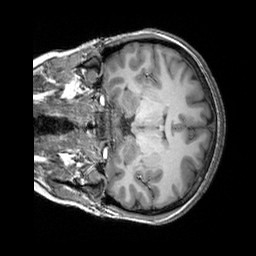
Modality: T1w
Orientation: coronal
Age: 23
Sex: female
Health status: healthy
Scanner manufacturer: siemens
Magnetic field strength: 3 T
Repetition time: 2.3 s
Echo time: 0.00303 s